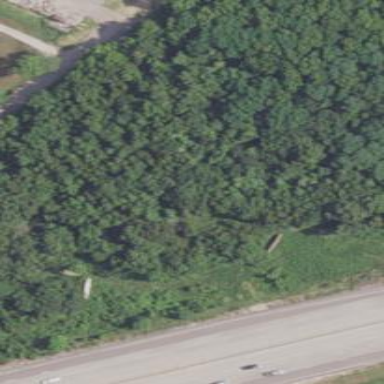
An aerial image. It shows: Woodland with evergreen needle-leaved trees.